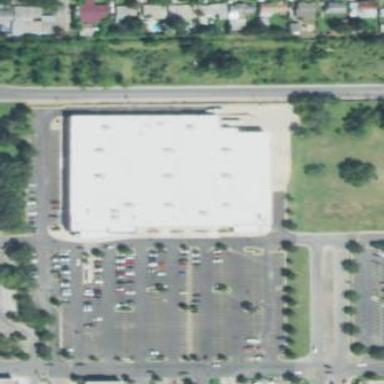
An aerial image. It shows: Retail building that houses department store.